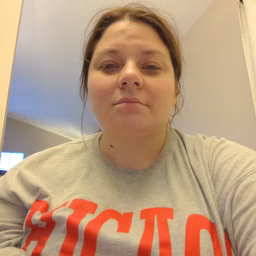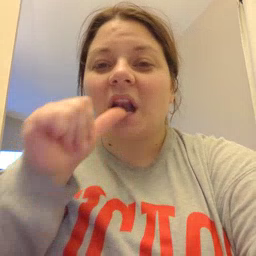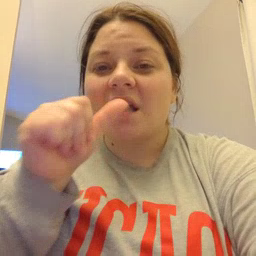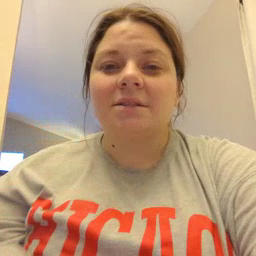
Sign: nuts